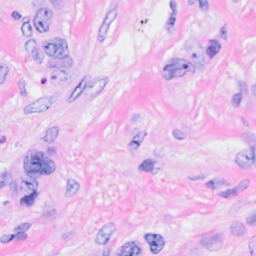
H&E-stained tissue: Breast